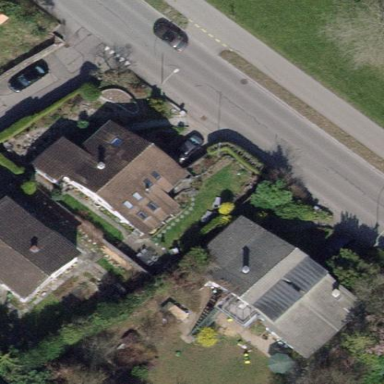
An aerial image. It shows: Simple and straightforward house.